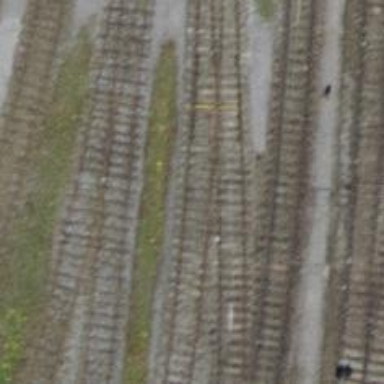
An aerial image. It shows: Rail yard with electrified rails and single track.